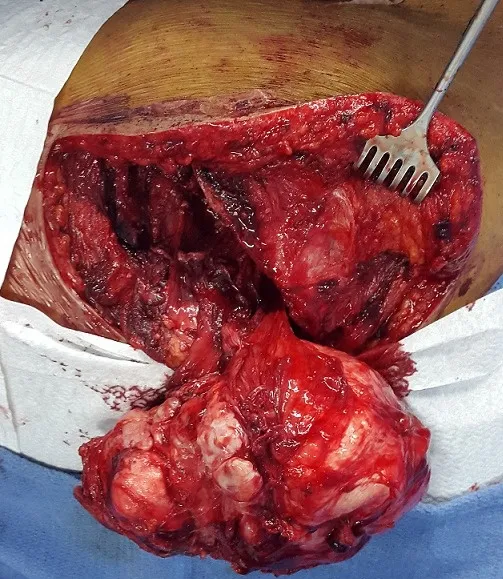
Peroperative image objectifying the tumor.
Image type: medical_photograph (other_medical_photograph)